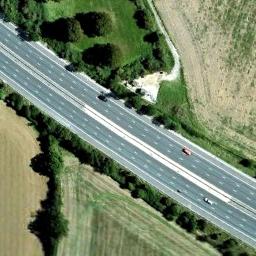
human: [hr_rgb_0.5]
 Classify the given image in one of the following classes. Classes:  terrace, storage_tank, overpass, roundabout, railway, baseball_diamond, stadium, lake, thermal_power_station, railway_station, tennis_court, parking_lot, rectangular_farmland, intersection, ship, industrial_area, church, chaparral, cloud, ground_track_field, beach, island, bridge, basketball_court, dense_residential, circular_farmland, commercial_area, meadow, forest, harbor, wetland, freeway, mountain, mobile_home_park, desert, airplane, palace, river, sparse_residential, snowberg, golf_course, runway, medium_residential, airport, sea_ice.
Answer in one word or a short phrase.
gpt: freeway